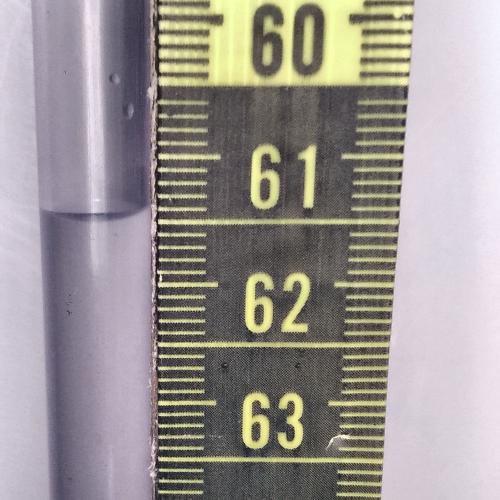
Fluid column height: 61.5 cm